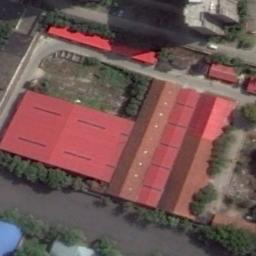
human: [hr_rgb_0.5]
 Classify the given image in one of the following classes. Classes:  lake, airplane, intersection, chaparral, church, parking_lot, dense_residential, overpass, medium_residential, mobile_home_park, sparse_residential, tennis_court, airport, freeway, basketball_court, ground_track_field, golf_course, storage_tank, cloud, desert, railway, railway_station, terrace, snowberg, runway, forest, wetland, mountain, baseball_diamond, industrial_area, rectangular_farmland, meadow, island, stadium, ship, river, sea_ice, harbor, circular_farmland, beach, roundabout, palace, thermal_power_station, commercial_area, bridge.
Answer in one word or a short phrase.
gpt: industrial_area